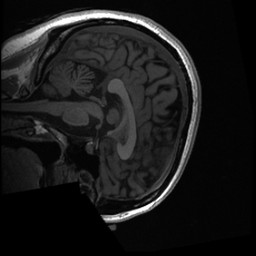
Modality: T1w
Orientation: sagittal
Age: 26
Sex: female